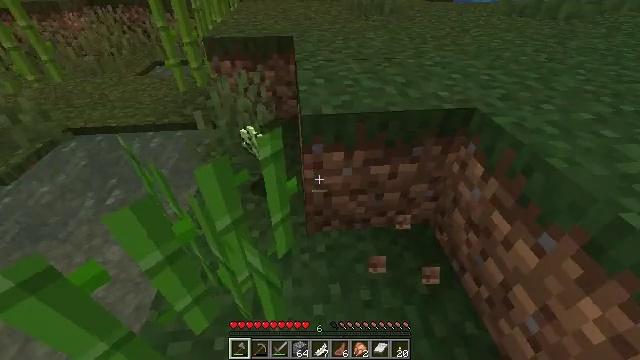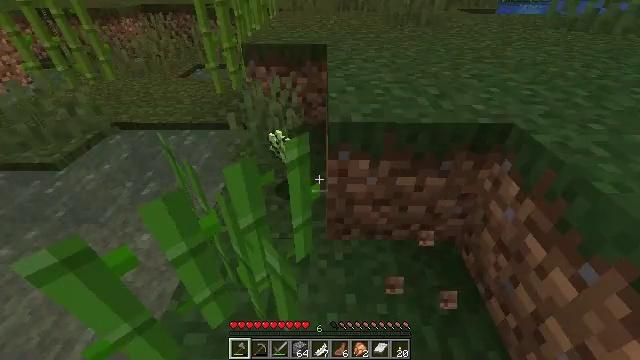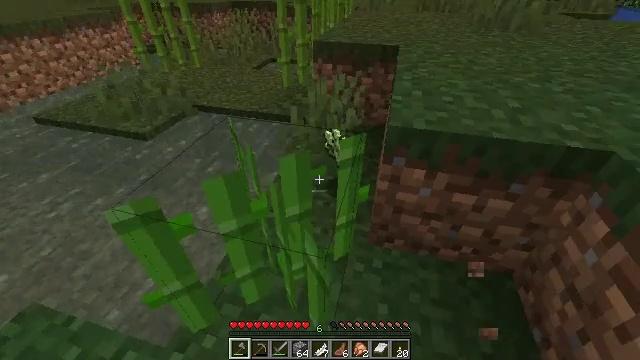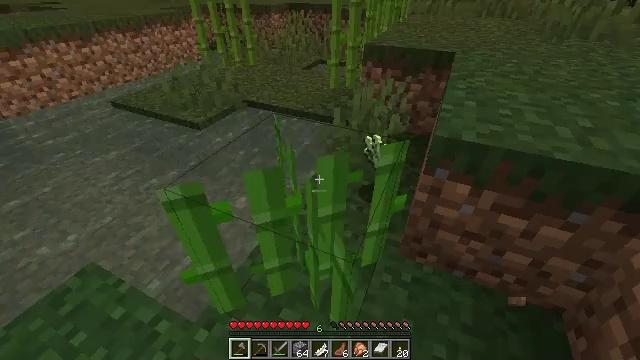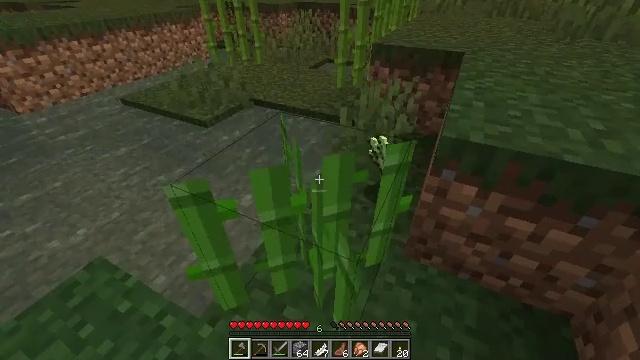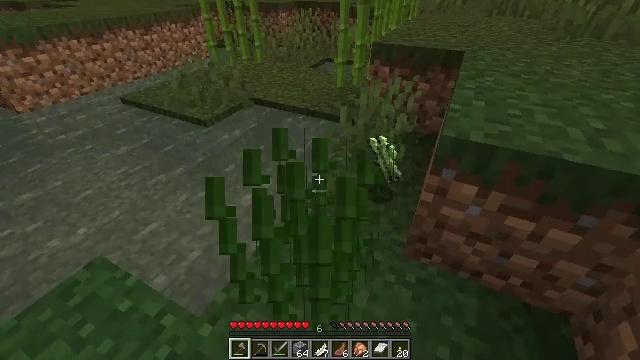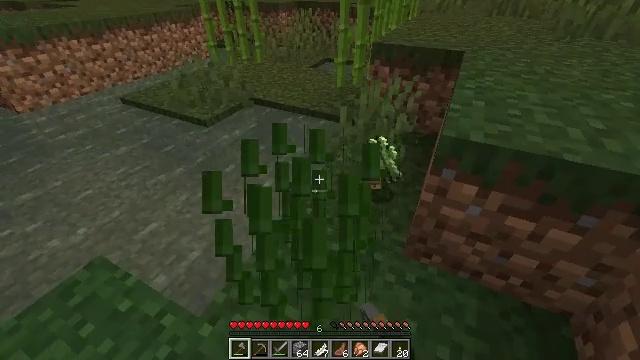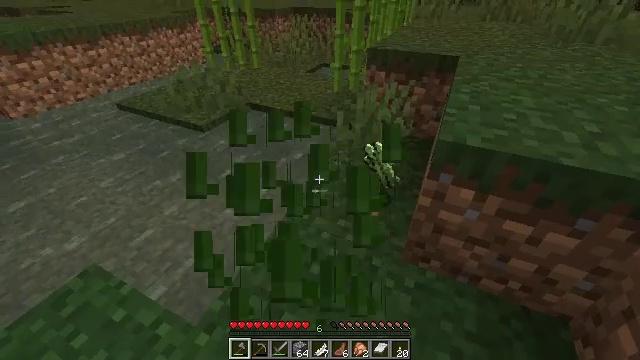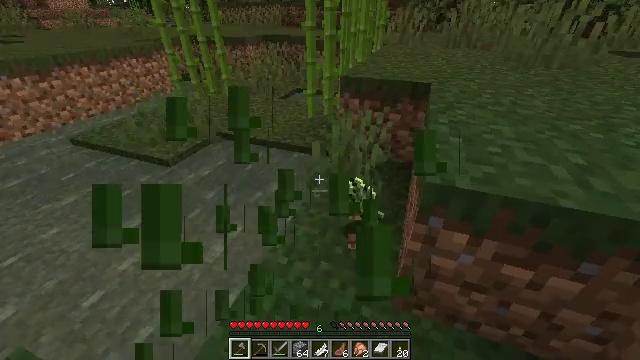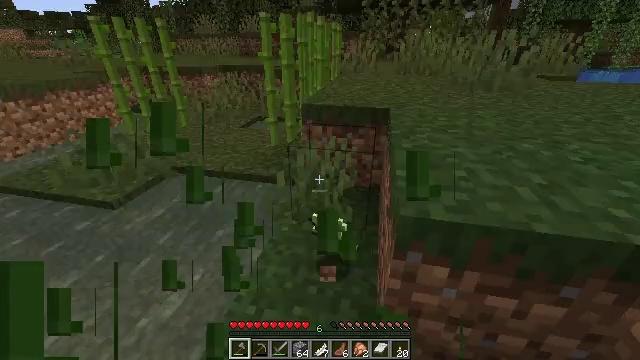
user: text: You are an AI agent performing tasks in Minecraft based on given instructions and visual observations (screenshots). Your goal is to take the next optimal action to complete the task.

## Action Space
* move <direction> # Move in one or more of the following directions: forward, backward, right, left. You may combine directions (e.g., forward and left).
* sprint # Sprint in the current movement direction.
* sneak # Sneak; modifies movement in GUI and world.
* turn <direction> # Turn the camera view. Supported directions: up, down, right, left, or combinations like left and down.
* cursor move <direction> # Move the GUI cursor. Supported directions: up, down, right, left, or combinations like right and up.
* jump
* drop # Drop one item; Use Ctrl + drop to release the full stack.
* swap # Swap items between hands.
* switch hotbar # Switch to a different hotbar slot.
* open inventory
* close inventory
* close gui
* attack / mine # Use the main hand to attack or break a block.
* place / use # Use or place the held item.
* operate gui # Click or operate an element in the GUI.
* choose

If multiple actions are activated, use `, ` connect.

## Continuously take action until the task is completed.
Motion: motion action
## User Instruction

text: Collect sugar cane near water sources.
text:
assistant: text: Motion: turn left and up
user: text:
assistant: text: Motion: turn left
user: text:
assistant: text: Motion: turn left
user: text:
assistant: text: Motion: turn left
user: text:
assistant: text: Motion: attack / mine
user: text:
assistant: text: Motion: attack / mine
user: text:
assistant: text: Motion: move forward, attack / mine
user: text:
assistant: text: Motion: move forward, turn right and up
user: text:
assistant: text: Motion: move forward, turn right and up
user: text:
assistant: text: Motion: no_op